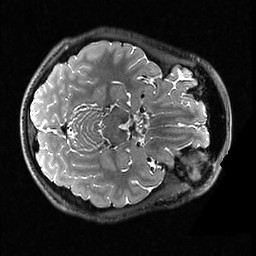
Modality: T2w
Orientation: axial
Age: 28
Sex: male
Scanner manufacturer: ge
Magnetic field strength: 3 T
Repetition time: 3.202 s
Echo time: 0.06001 s